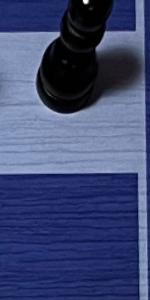
Label: Empty